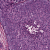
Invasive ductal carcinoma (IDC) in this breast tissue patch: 0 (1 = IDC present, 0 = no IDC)